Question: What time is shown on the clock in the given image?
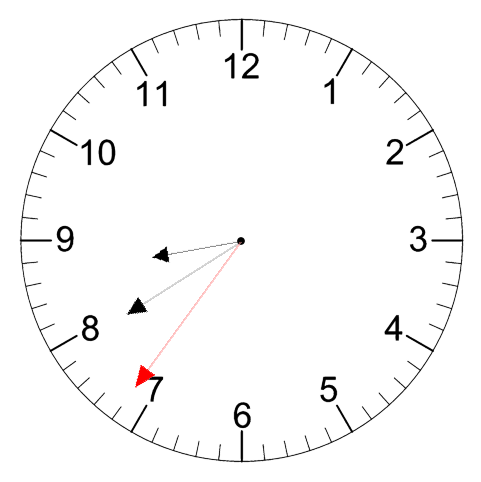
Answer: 08:39:36